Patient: sex M, age 36
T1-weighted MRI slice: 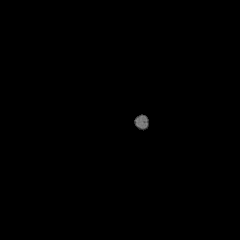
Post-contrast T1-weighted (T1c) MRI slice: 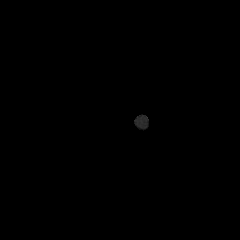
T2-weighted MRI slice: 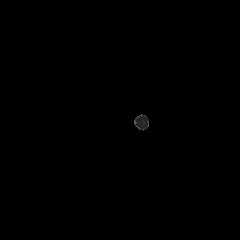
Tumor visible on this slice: no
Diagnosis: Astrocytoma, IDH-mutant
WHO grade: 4